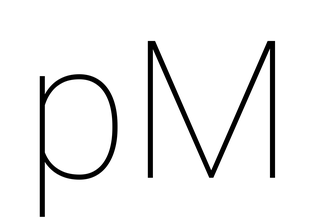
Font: Roboto_Thin